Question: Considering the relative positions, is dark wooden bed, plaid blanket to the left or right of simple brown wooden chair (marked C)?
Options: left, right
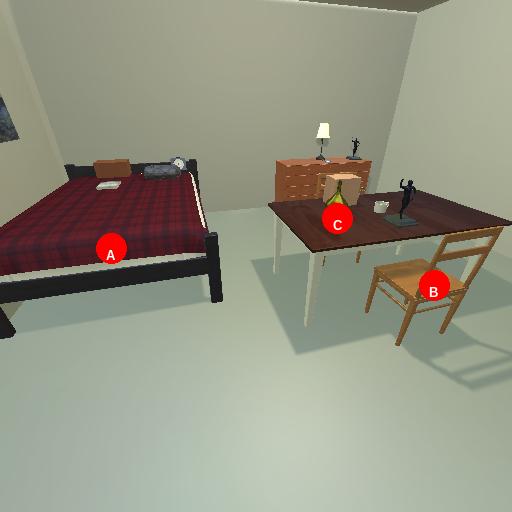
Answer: left